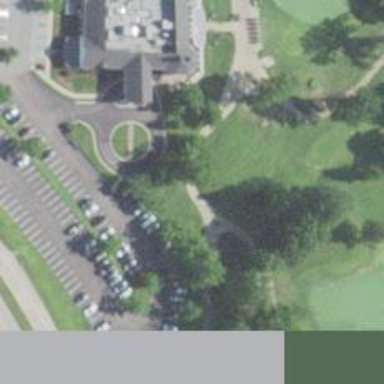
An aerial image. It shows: Service road used as golf cart path.